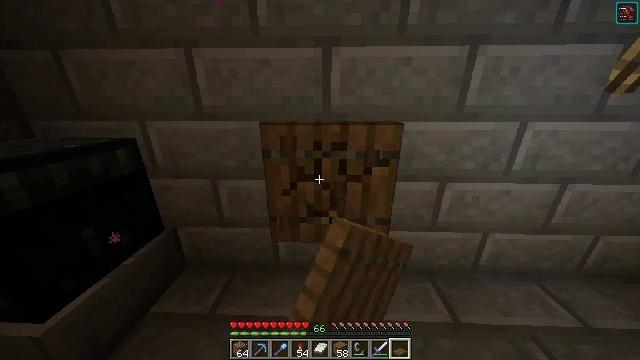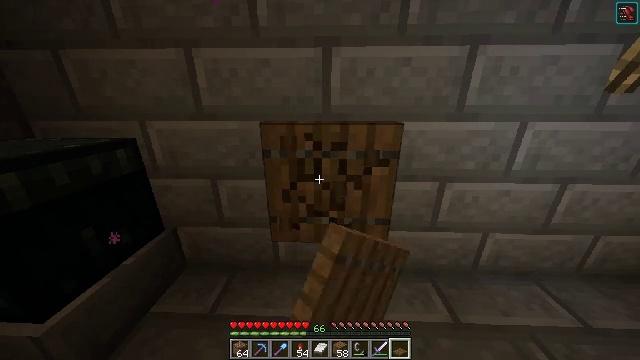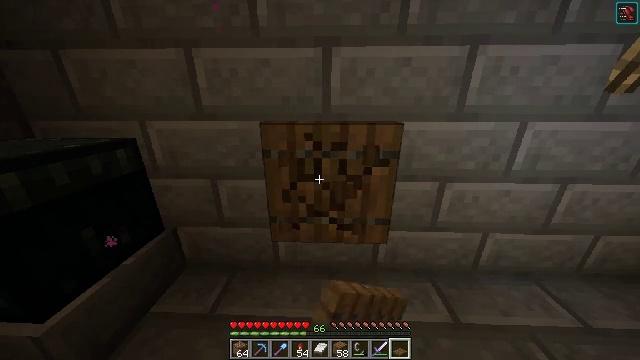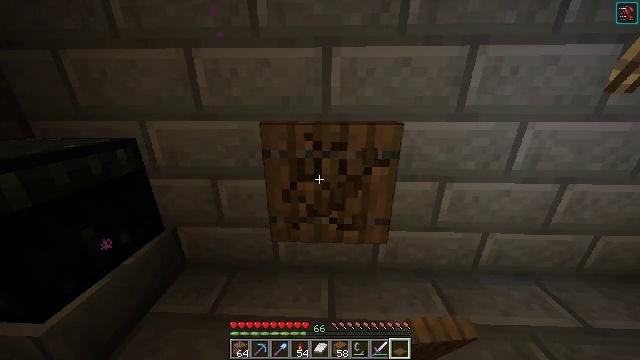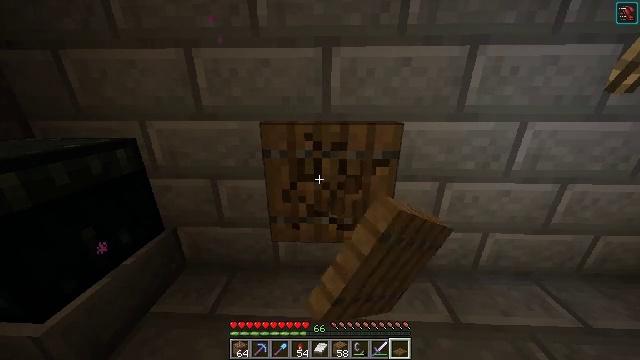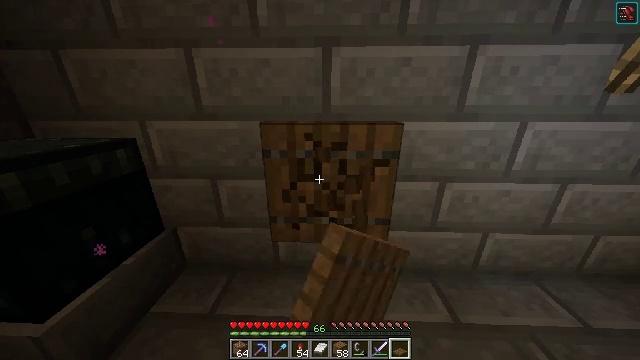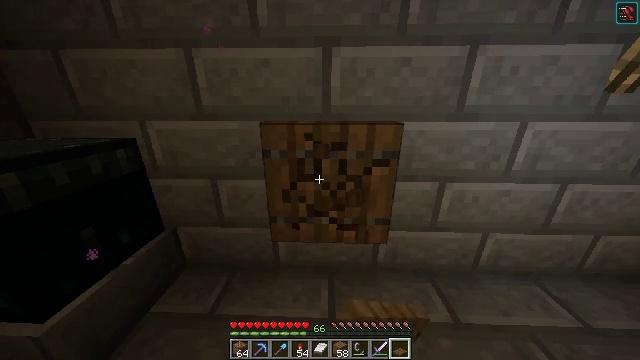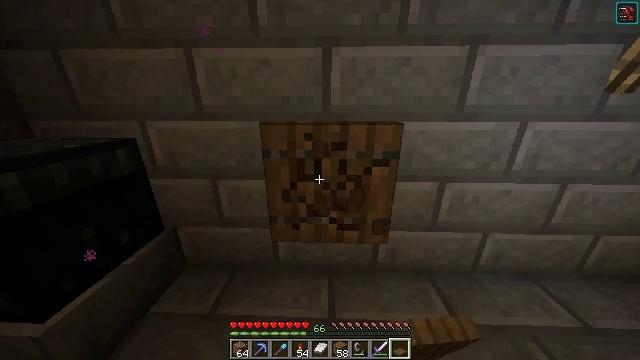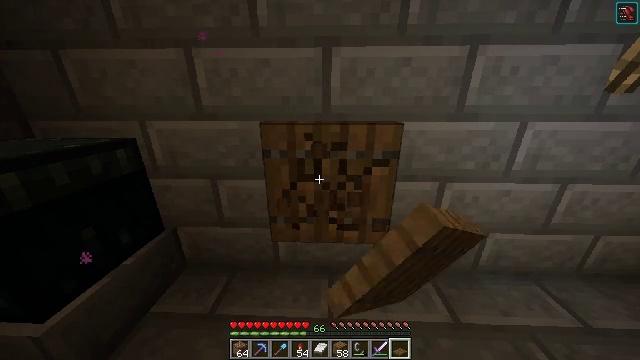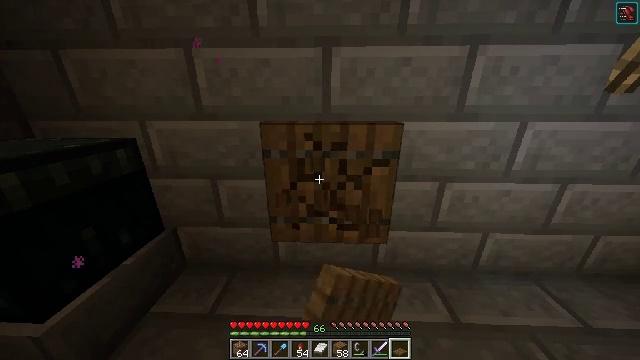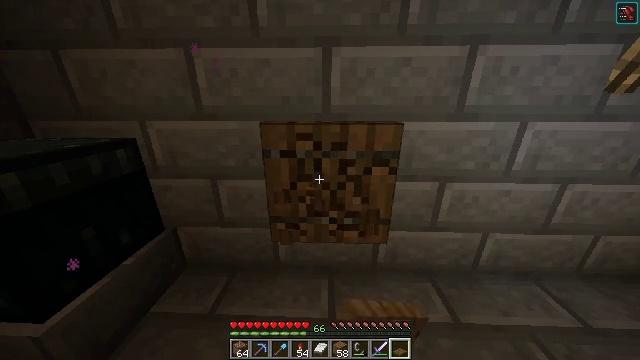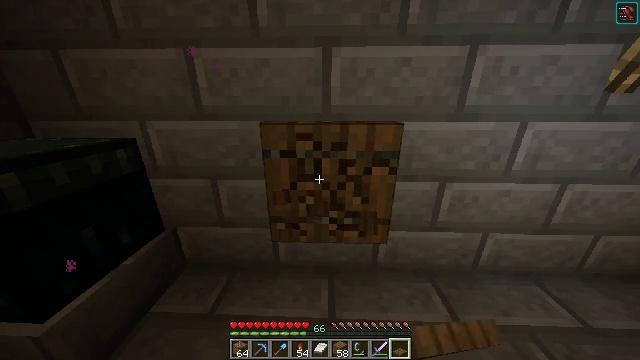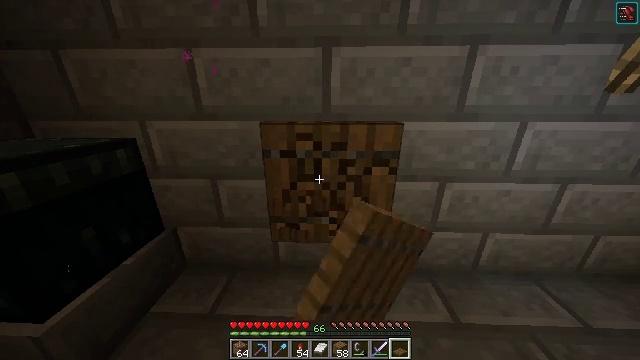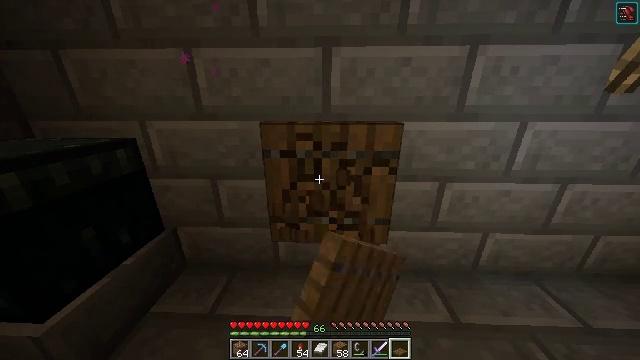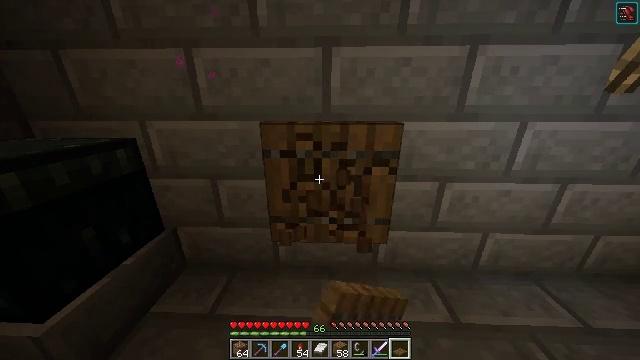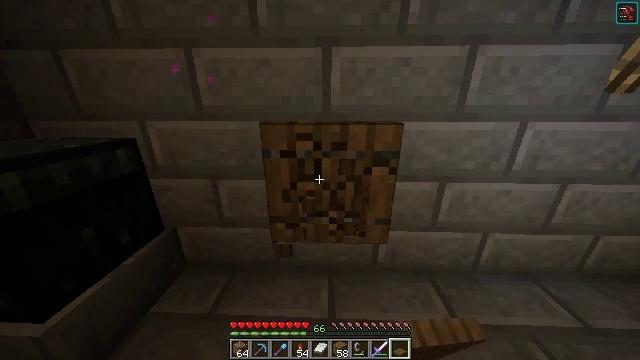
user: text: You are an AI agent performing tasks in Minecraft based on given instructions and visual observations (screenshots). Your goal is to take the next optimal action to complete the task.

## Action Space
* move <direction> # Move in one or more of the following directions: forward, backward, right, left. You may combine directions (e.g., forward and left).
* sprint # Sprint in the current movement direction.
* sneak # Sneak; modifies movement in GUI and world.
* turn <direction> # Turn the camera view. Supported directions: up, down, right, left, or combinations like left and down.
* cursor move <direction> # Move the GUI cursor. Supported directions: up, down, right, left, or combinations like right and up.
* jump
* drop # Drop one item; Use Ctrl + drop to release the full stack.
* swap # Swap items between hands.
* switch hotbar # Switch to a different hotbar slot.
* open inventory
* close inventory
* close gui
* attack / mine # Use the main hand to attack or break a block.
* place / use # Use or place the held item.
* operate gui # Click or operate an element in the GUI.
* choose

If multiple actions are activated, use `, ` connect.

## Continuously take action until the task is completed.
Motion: motion action
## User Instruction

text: Break the spruce trapdoor from a structure.
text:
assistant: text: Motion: attack / mine
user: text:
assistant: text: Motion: attack / mine
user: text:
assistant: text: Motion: attack / mine
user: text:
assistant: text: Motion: attack / mine
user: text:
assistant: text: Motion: attack / mine
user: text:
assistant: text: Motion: attack / mine
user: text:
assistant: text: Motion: attack / mine
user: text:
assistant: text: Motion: attack / mine
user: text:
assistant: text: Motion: attack / mine
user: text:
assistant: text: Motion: attack / mine
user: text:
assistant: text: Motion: attack / mine
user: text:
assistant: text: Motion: attack / mine
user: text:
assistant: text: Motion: attack / mine
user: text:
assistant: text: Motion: attack / mine
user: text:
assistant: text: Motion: attack / mine
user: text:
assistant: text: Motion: attack / mine
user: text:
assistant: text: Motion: attack / mine
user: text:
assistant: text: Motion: attack / mine
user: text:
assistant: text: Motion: attack / mine
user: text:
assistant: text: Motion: attack / mine
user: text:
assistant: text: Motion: attack / mine
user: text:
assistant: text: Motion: attack / mine
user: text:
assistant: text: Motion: attack / mine
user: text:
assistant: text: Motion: attack / mine
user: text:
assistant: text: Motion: attack / mine
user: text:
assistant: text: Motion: attack / mine
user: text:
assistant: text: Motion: attack / mine
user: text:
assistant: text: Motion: attack / mine
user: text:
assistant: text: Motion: attack / mine
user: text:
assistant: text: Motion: attack / mine